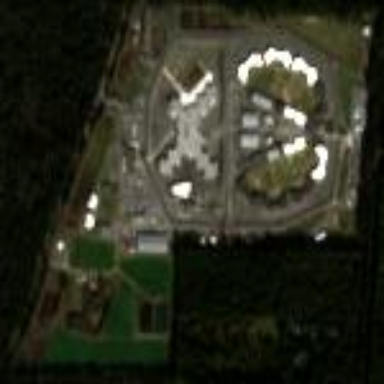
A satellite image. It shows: Prison.